Interaction volume radius: 10 \u00c5
Interaction volume height: 50 \u00c5
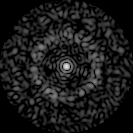
Disorder parameter: 0.8311